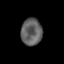
Tissue: prostate
Cell type: T cells
Senescence score: 0.3442
Nuclear area (px): 556
Mean DAPI intensity: 96.354